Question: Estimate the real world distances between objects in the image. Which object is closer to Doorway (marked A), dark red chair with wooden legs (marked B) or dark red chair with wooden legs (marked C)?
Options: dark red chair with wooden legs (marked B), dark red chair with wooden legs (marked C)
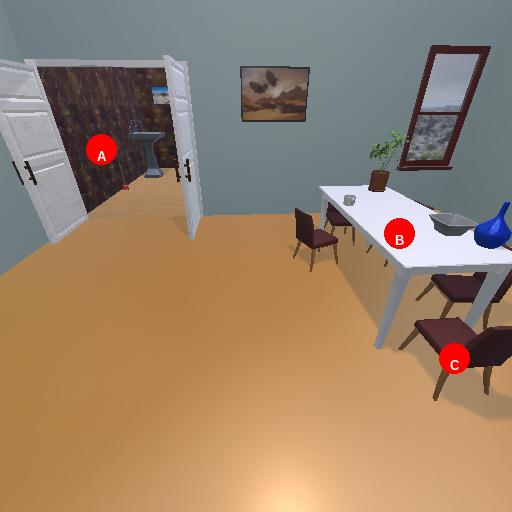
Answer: dark red chair with wooden legs (marked B)